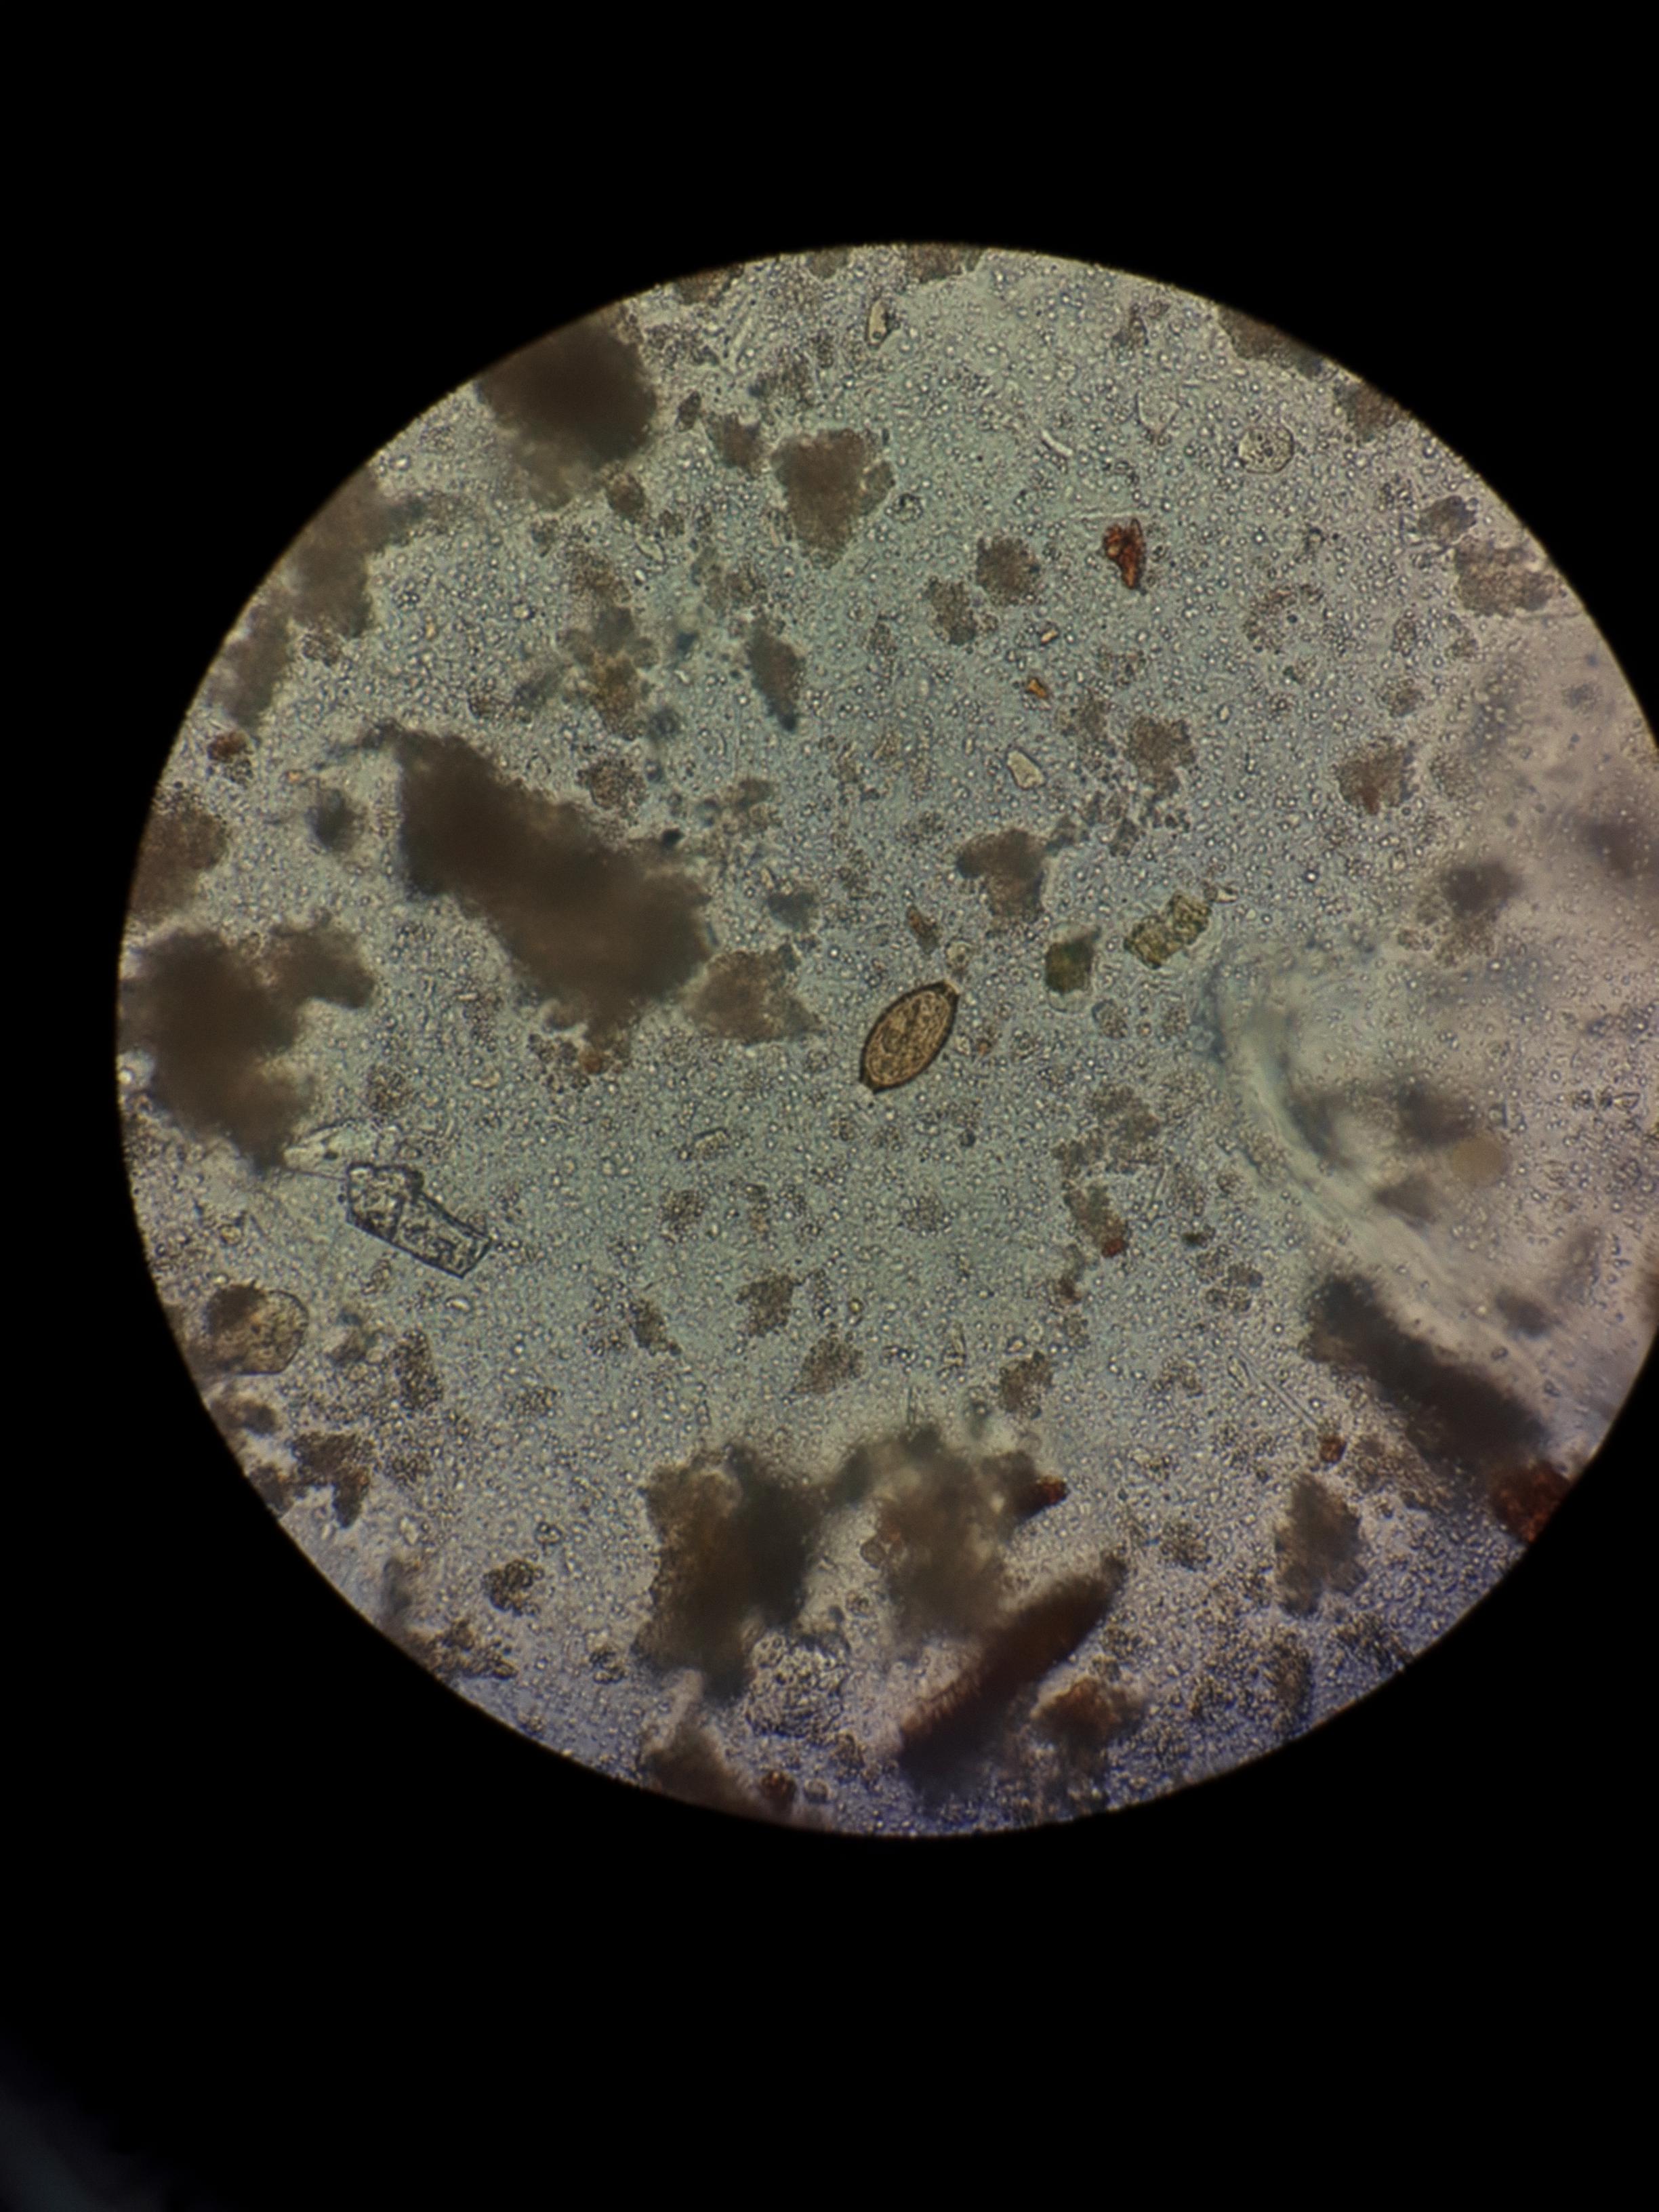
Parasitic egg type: Trichuris trichiura